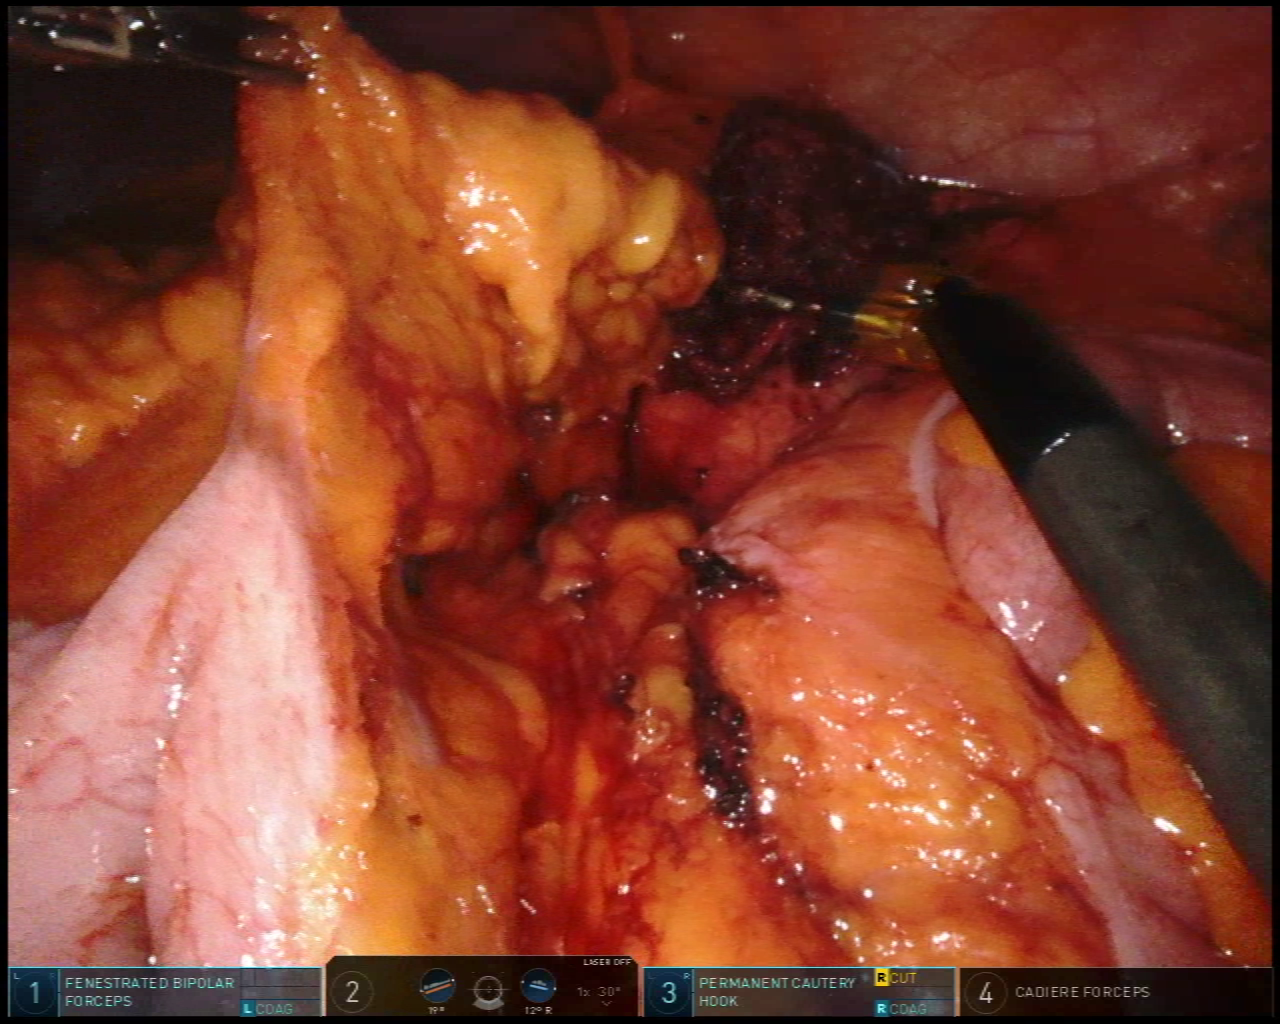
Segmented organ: colon
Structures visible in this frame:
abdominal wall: yes
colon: yes
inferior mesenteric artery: no
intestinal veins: no
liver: no
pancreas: no
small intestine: no
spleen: no
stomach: no
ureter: no
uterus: no
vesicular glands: no